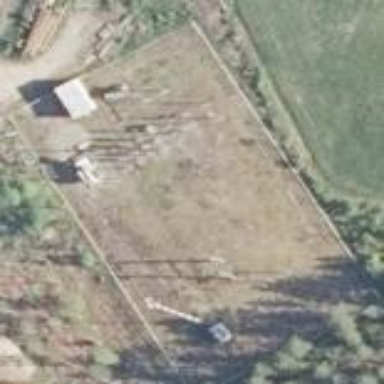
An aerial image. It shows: Distribution level power substation.